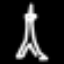
Label: The Eiffel Tower